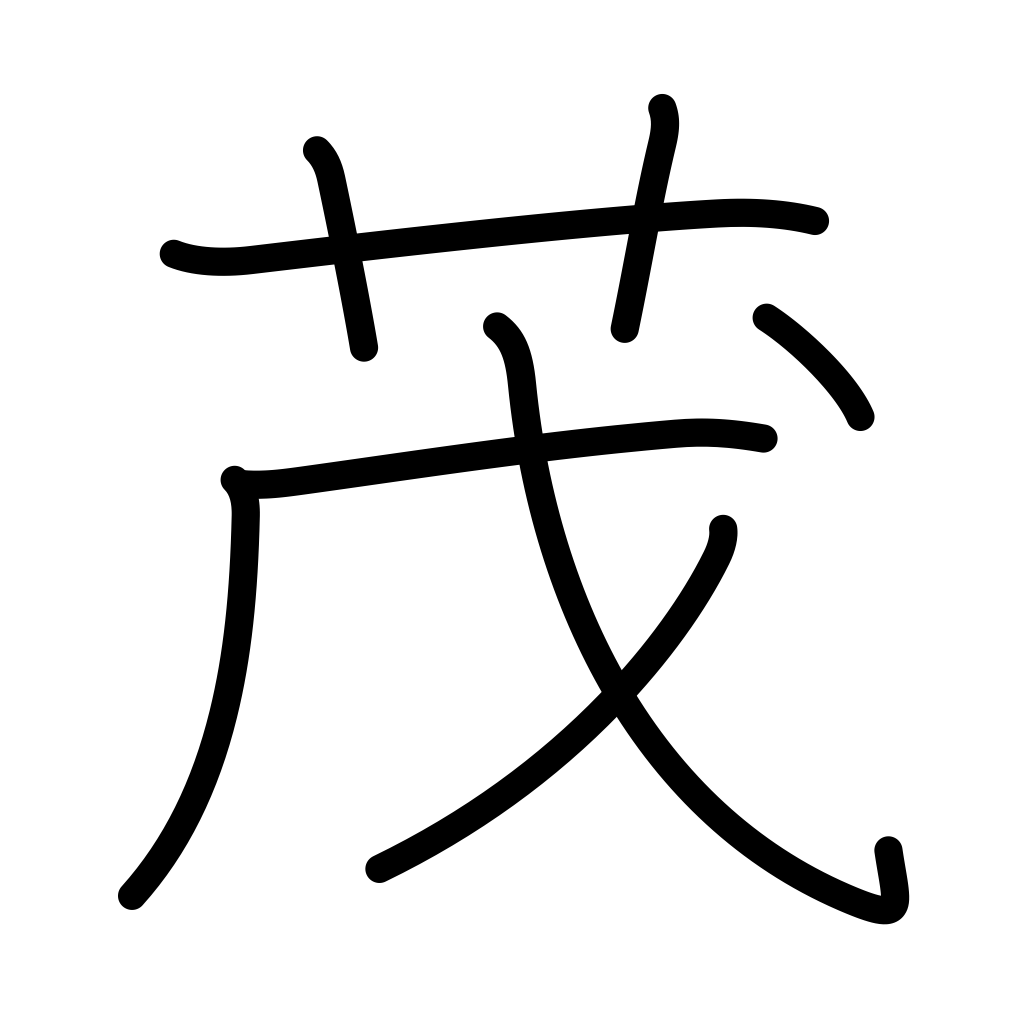
Meaning: overgrown, grow thick, be luxuriant